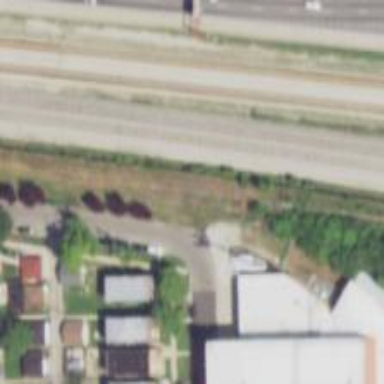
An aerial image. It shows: Abandoned railway siding.